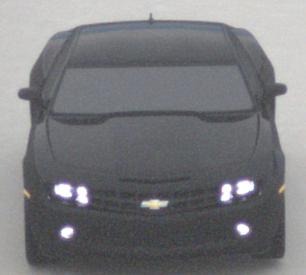
Make: Chevrolet
Model: Camaro Cabriolet 6.2 V8
Detailed model: Camaro (V) Coupé
Model produced from: 2011/09
Model produced until: 2014/02
Doors: 2
Color: black
Road condition: dry road
Daytime: morning or afternoon
Contrast: low contrast